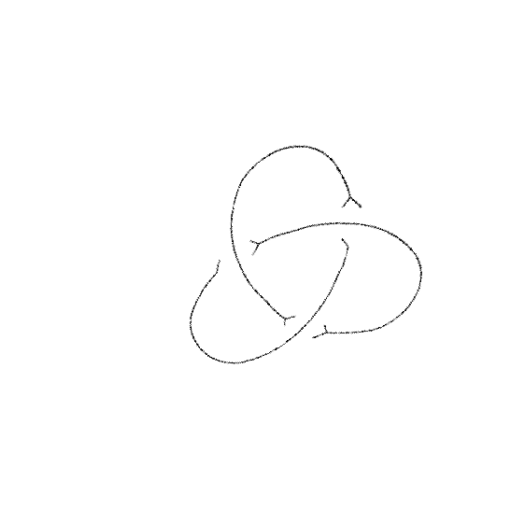
Crossing number: 3